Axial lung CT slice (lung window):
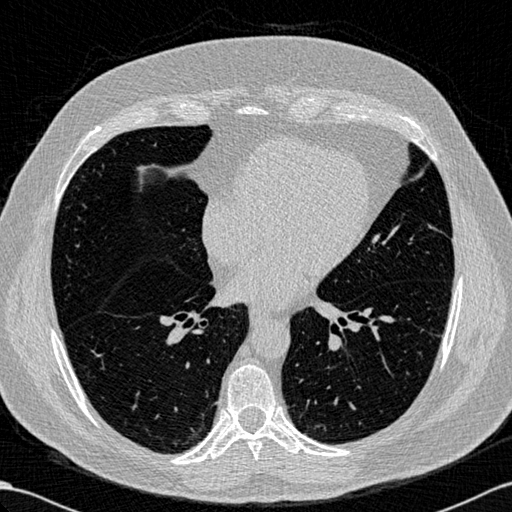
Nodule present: no